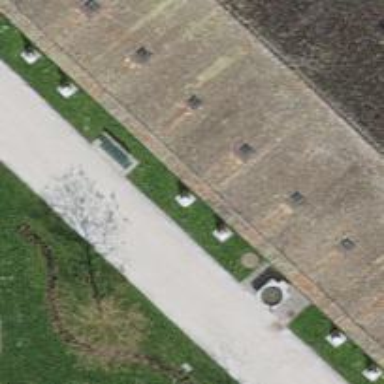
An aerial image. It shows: Historic monument.